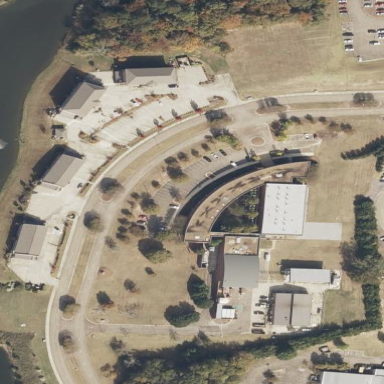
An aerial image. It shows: University building.